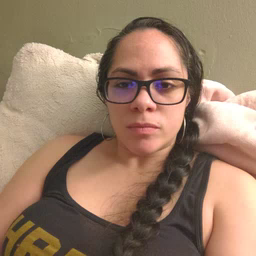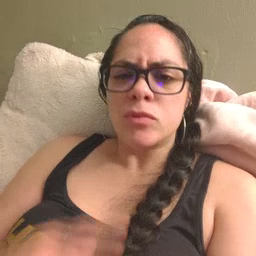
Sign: thirsty